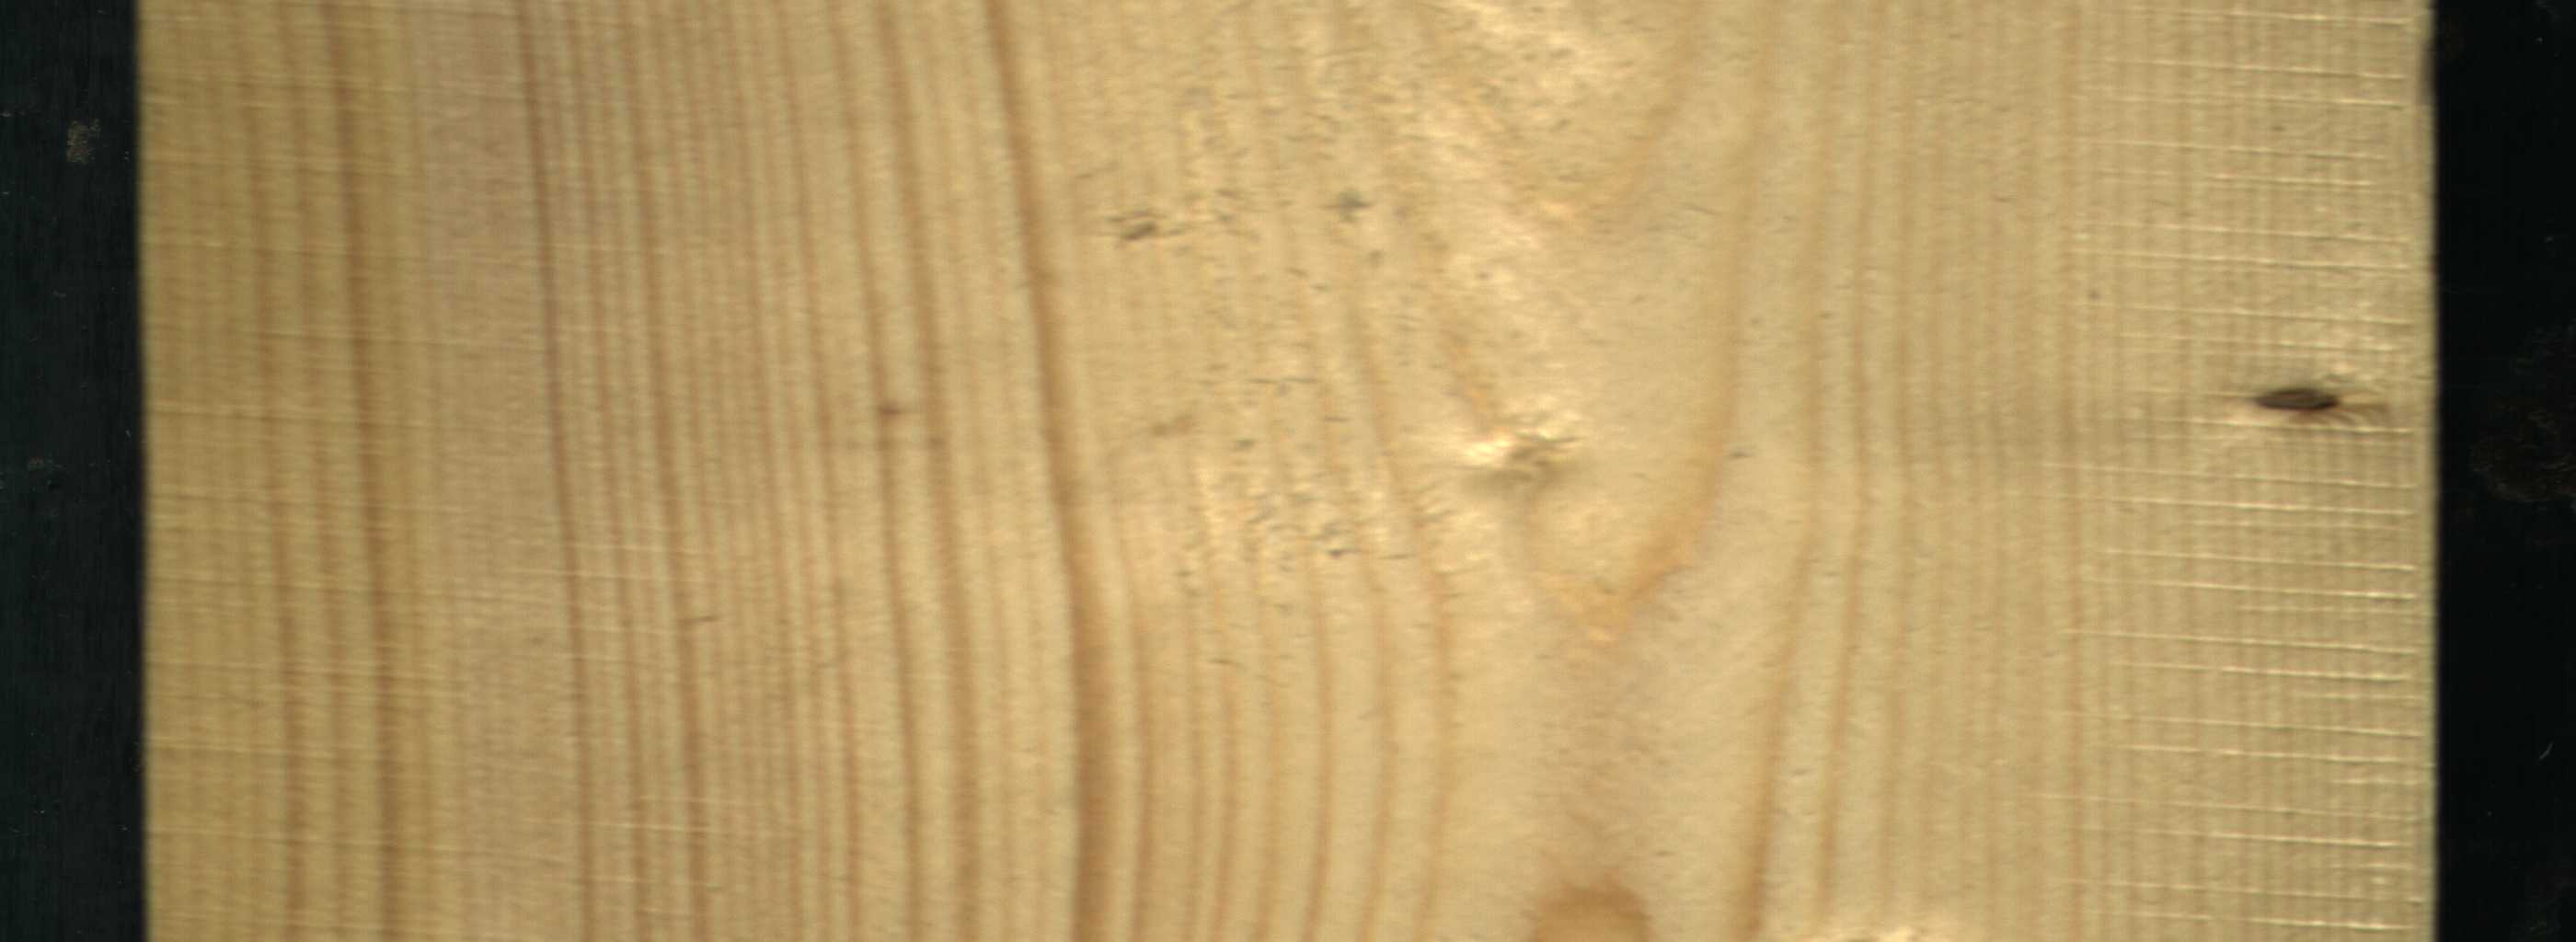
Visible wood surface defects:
Dead_Knot